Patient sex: M
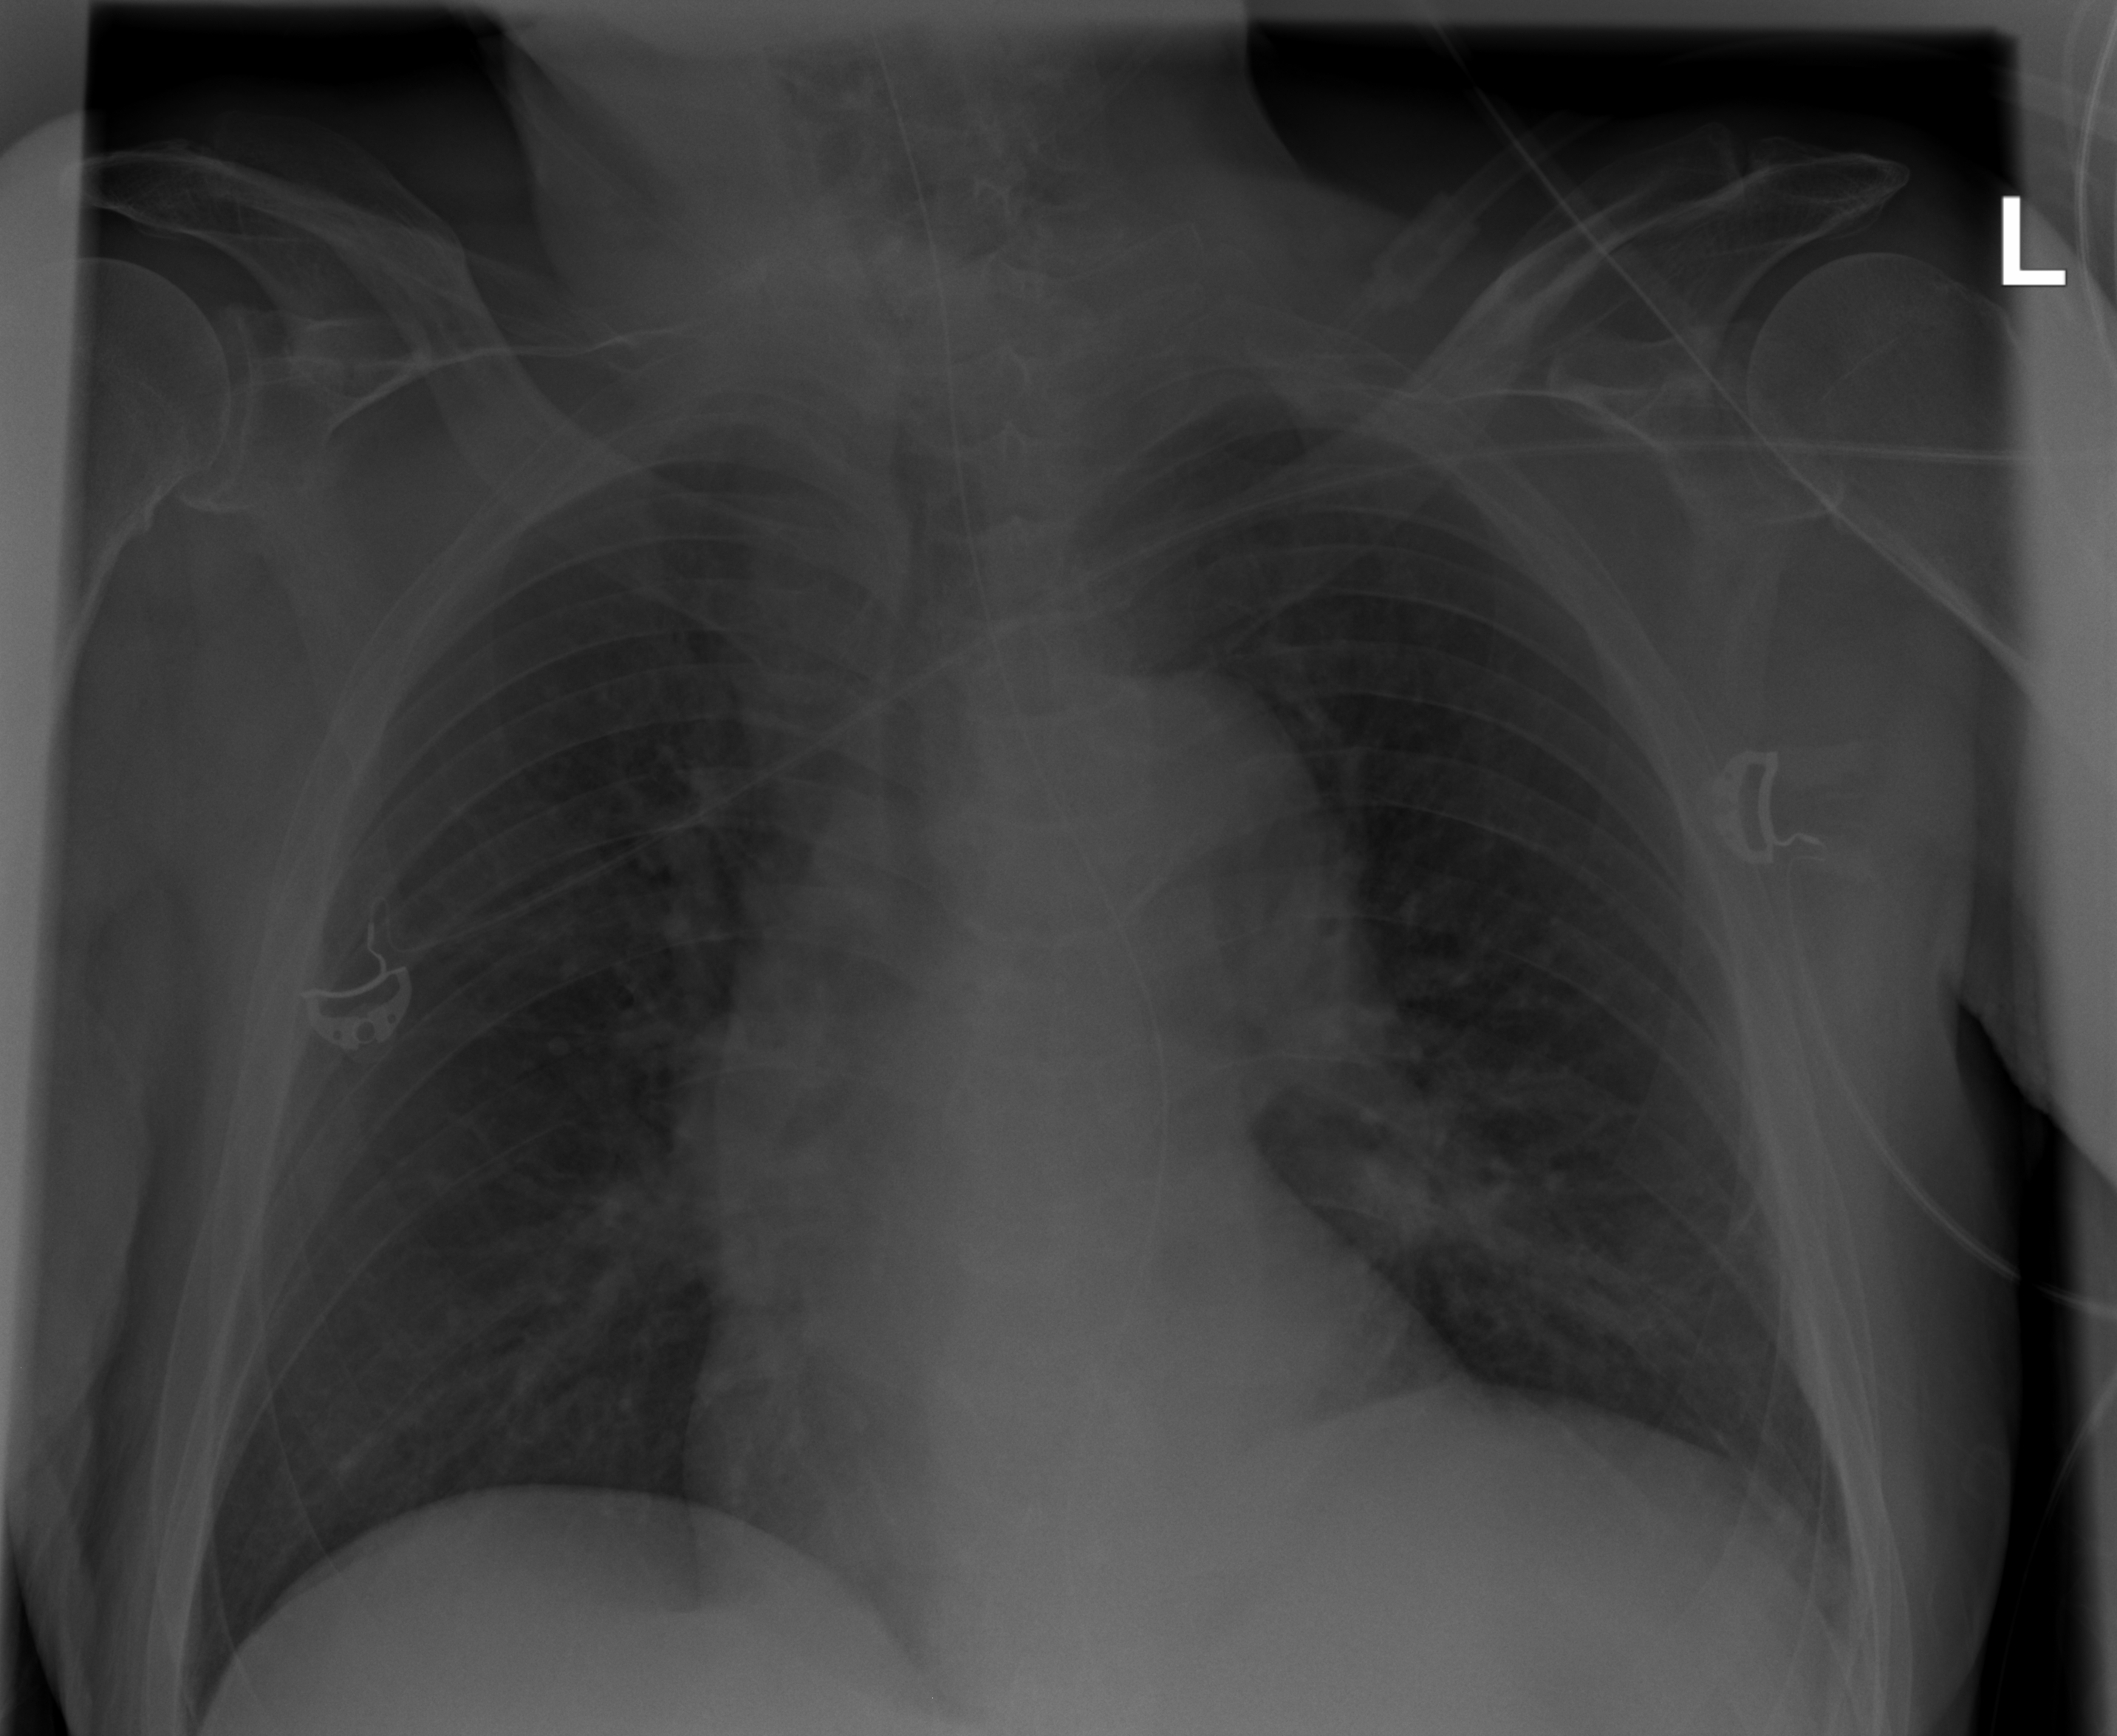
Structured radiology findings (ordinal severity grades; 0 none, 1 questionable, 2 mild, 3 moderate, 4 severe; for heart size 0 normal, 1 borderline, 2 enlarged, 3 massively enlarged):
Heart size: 0
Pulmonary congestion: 1
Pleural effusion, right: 0
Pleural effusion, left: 0
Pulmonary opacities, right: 0
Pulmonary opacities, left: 2
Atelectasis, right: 0
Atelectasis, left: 0